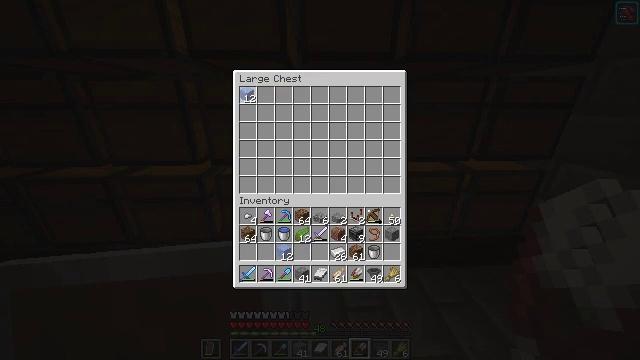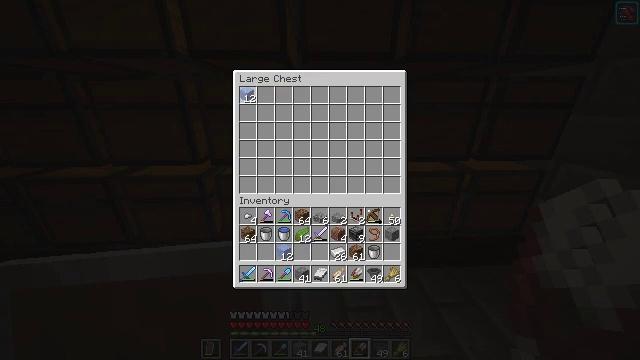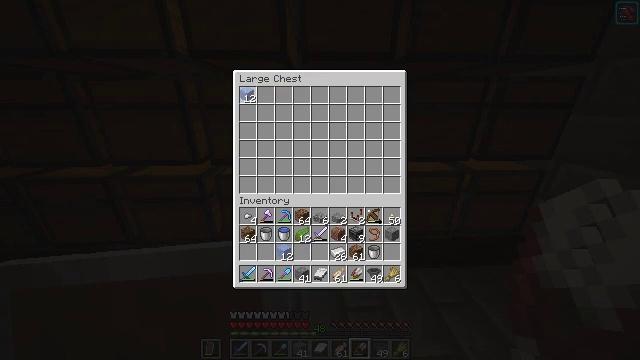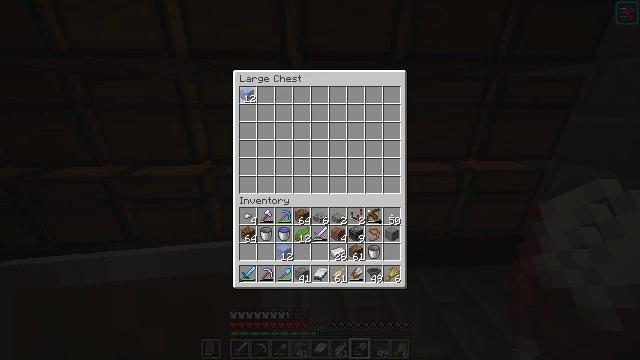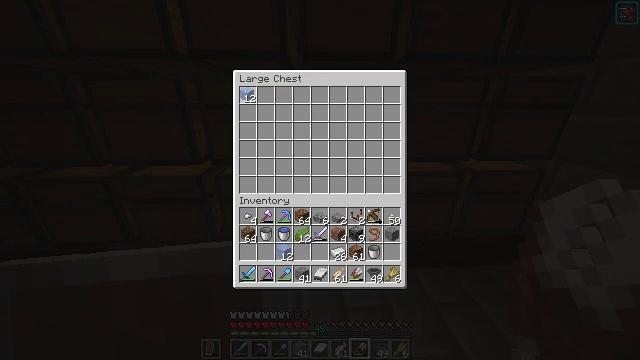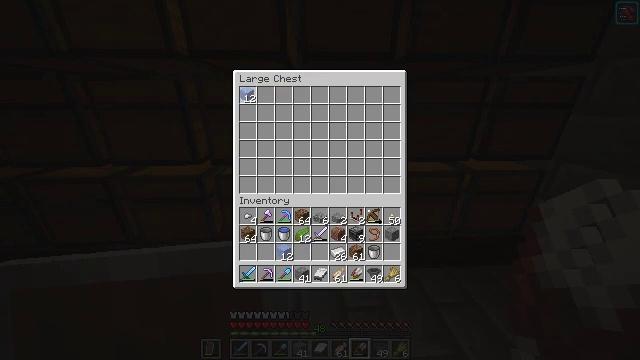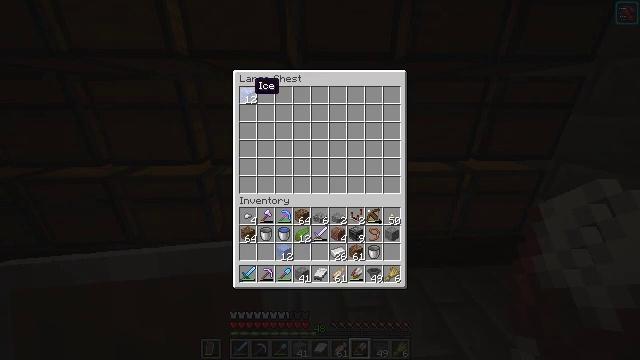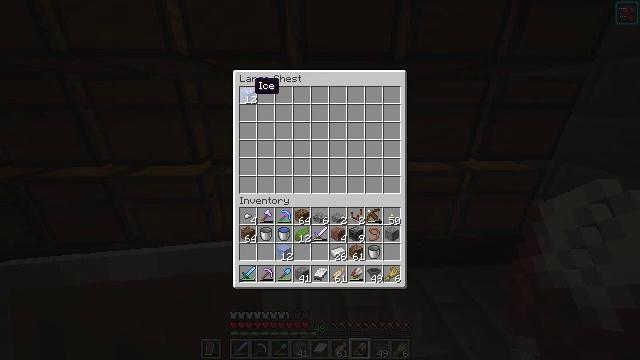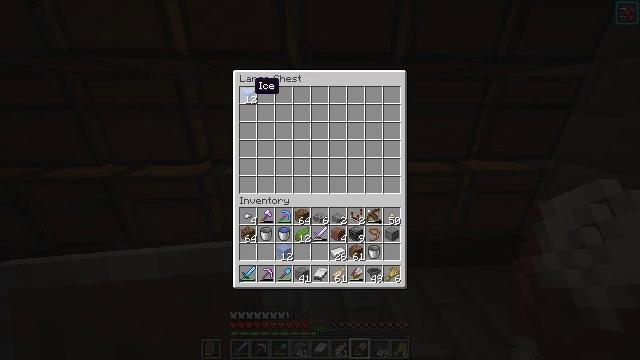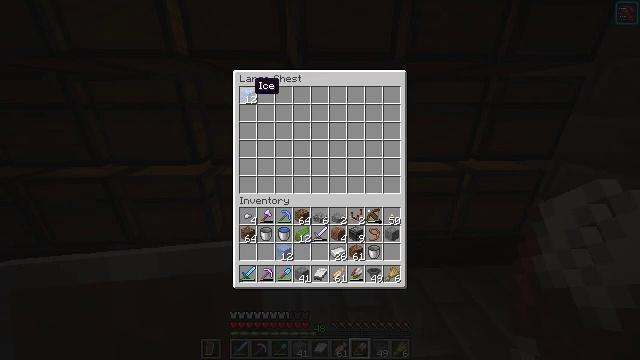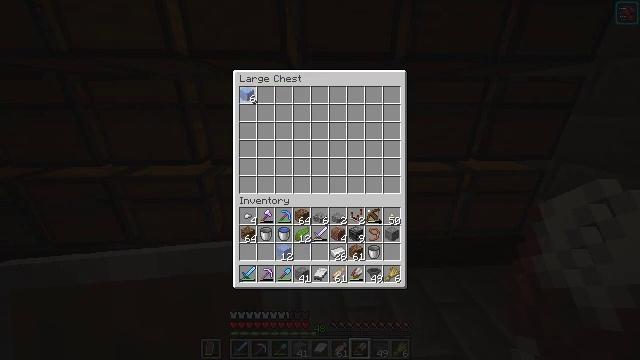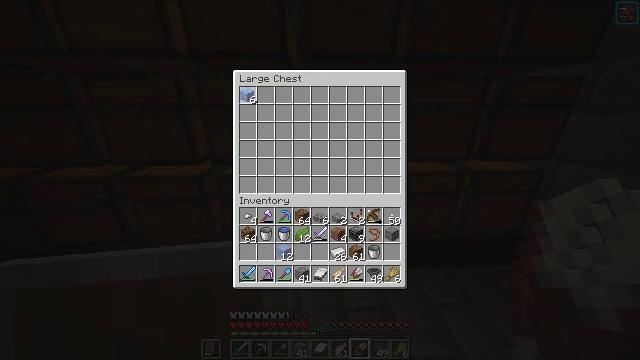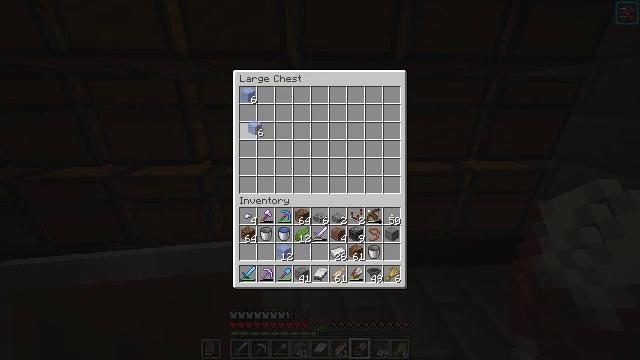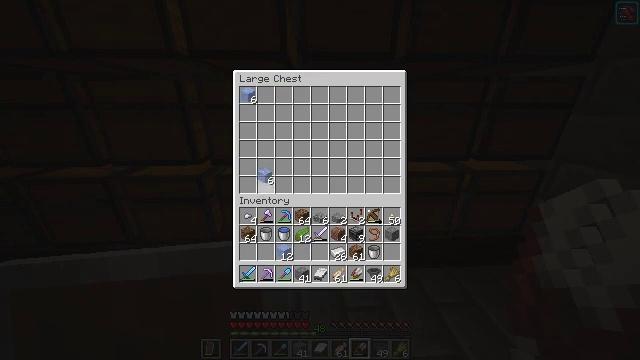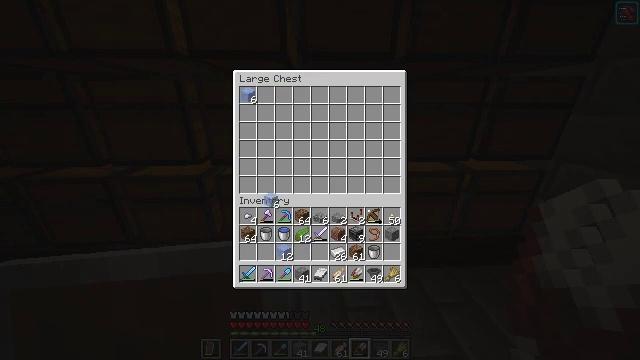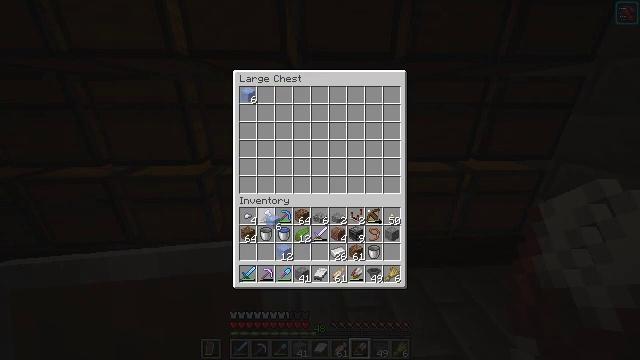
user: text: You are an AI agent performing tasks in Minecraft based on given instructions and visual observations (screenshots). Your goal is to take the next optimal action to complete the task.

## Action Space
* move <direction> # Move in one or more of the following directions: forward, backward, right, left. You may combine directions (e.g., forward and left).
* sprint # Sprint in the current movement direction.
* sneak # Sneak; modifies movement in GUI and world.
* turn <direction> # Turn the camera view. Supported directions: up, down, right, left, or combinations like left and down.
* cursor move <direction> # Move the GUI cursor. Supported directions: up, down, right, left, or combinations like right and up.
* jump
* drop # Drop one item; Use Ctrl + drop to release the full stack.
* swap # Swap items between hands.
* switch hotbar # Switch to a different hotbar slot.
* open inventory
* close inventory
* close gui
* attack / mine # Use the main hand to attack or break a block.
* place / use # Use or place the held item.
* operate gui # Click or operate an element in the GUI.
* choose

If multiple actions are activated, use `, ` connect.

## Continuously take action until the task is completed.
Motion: motion action
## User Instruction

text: Turn regular ice into packed ice at the crafting table.
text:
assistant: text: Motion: no_op
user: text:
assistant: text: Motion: no_op
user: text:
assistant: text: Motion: no_op
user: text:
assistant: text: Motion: no_op
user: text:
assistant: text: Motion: operate gui
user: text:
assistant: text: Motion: no_op
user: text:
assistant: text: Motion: no_op
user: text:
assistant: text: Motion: no_op
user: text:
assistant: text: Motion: no_op
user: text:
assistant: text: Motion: choose
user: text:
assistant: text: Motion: no_op
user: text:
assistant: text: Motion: cursor move right and down
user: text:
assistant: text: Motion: cursor move right and down
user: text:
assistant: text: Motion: cursor move down
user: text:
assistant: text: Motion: cursor move down
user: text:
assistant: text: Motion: no_op
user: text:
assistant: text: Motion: no_op
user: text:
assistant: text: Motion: cursor move down
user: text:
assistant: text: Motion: no_op
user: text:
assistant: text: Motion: no_op
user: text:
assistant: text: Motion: no_op
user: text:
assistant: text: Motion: operate gui
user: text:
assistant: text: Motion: operate gui
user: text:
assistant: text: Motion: no_op
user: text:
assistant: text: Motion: no_op
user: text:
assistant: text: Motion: no_op
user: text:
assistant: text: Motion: no_op
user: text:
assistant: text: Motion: no_op
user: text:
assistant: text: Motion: close gui
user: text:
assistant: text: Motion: turn left